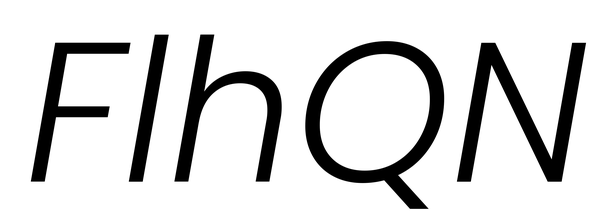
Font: Poppins-LightItalic